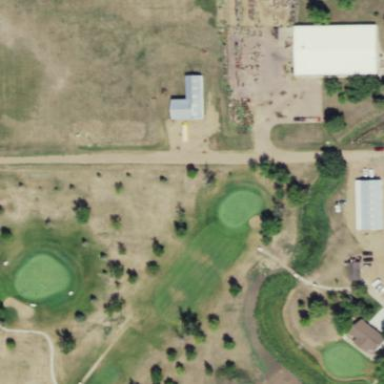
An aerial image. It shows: Golf fairway in the image.